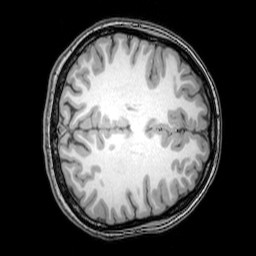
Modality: T1w
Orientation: axial
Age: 23
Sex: female
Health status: healthy
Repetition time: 0.081 s
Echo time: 0.037 s